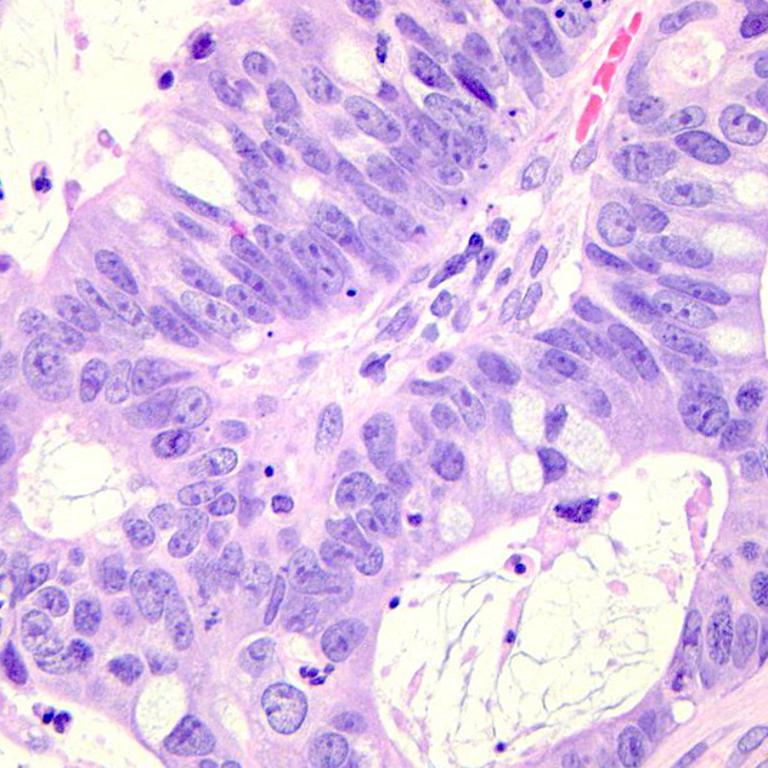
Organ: colon
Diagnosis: adenocarcinomas